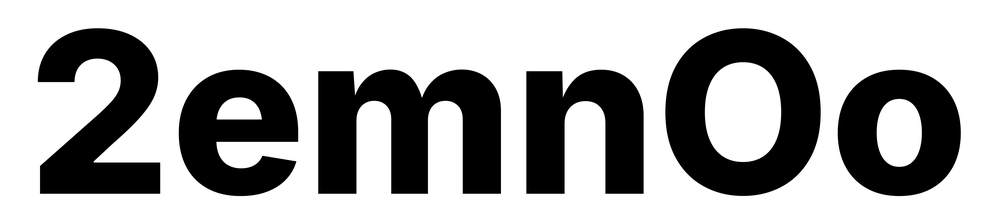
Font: Inter_ExtraBold